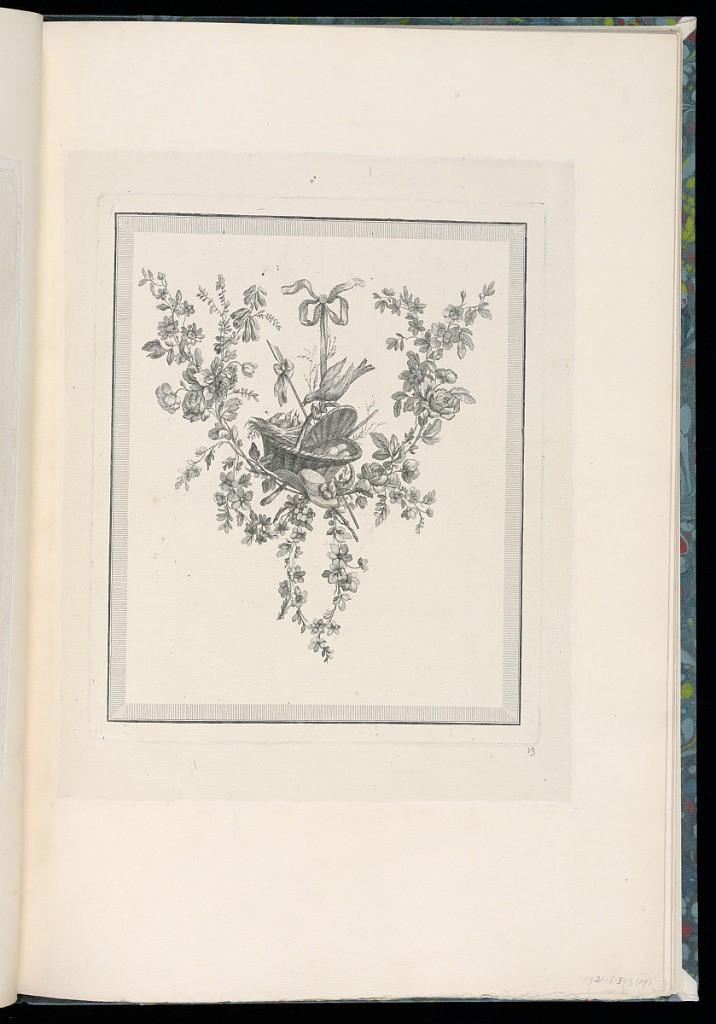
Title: Ornamental Trophy Design
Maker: Pierre Ranson, French, 1736–1786
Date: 1759–80
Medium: Etching and engraving on laid paper
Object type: Print
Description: Ornament design of a trophy with a bird and chicks in a nest, with a basket of eggs, hat, and shepherd's stick, hanging from a ribbon, framed by flowering branches with leaves and a hanging festoon of flowers.